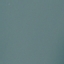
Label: SeaLake